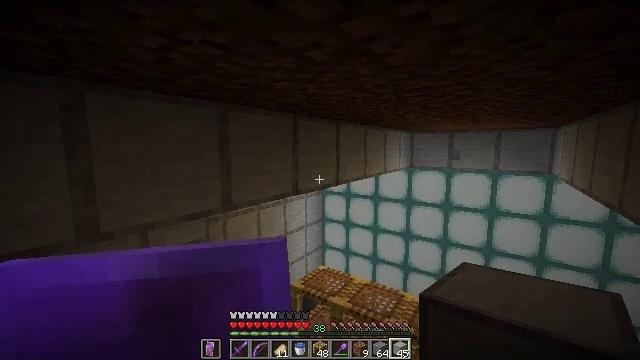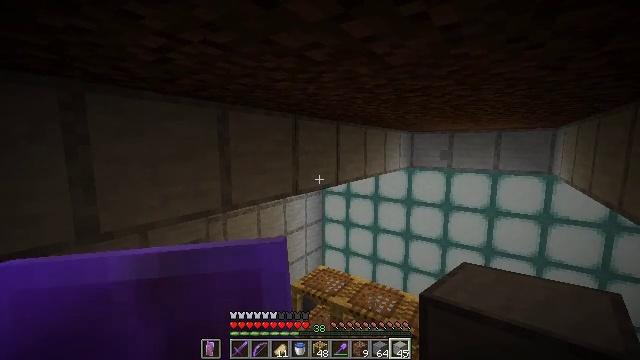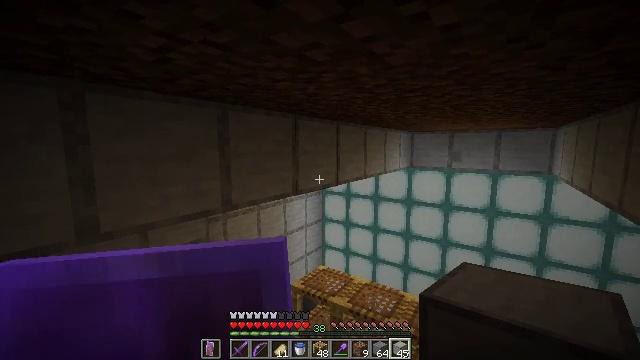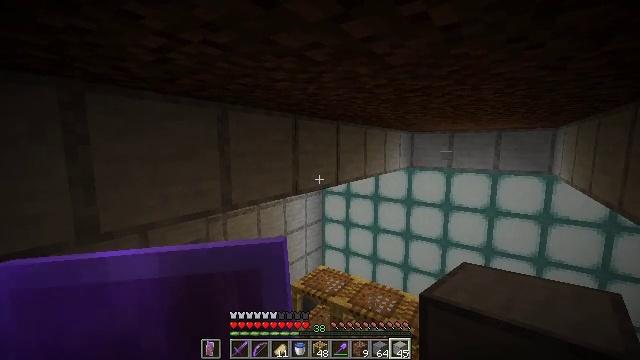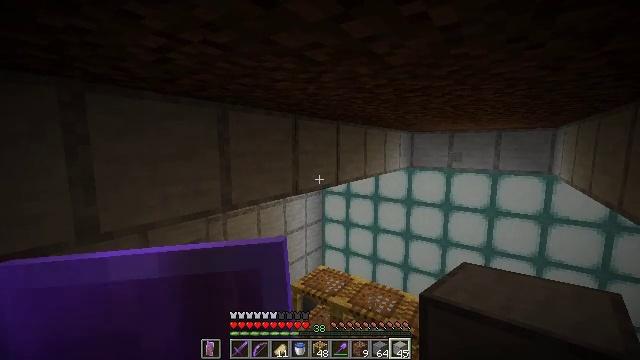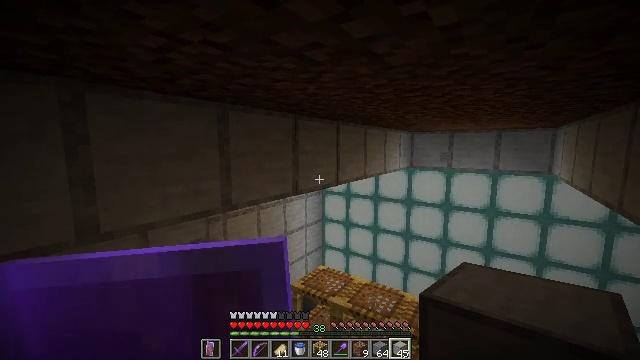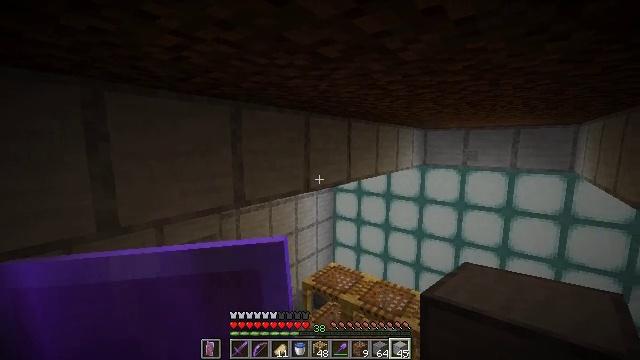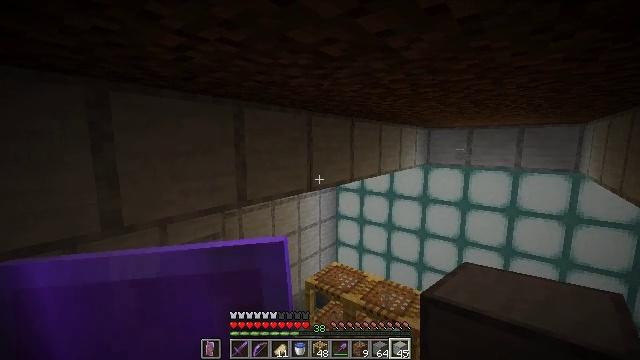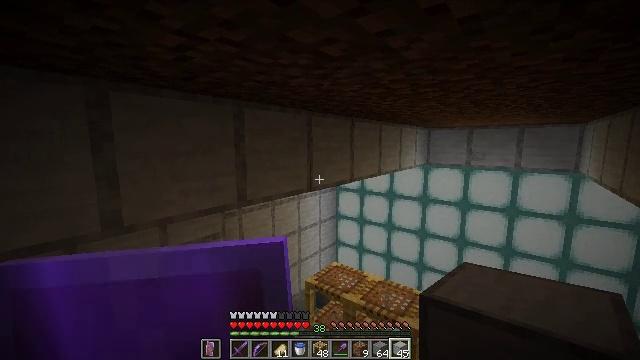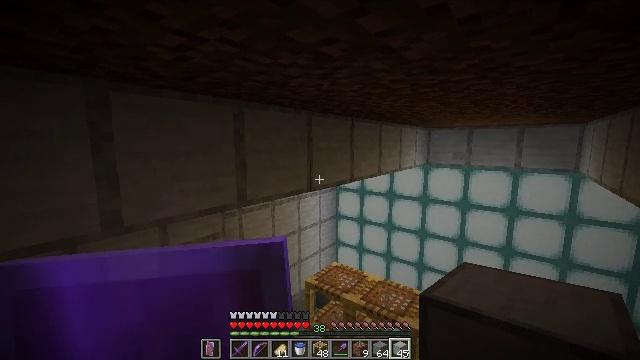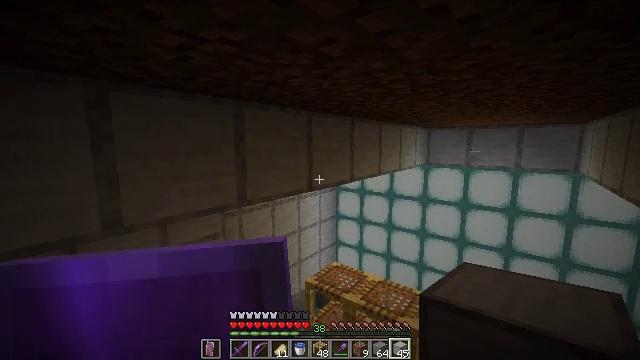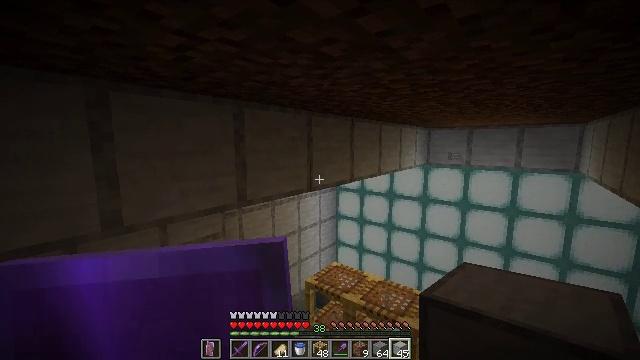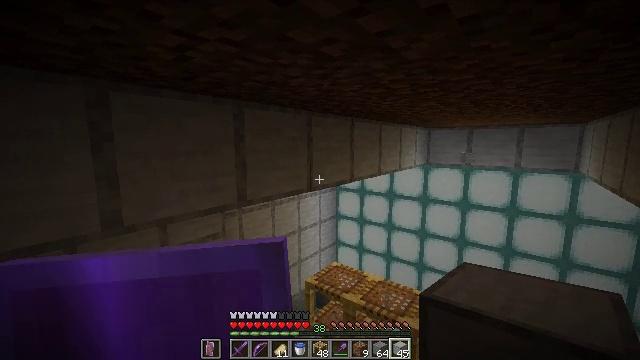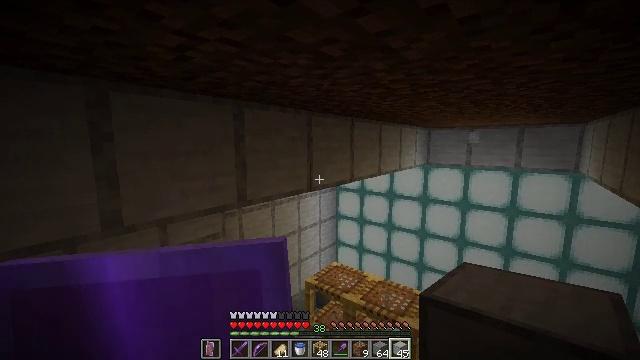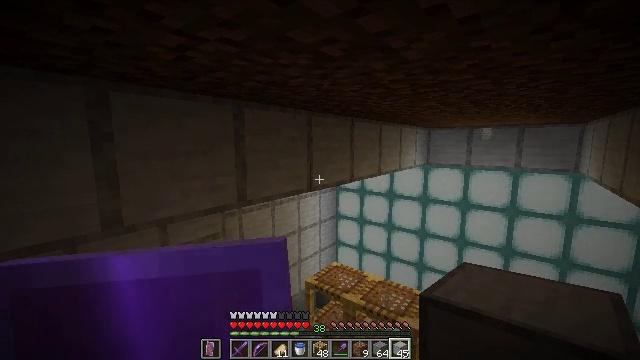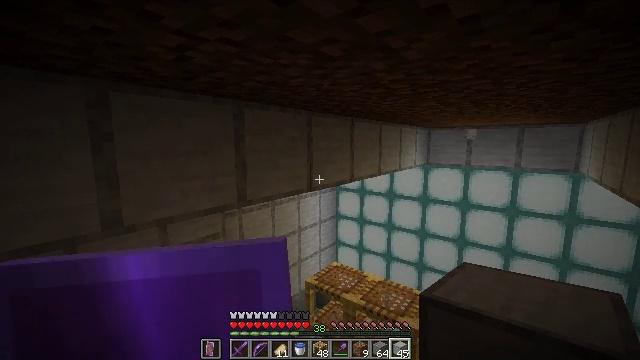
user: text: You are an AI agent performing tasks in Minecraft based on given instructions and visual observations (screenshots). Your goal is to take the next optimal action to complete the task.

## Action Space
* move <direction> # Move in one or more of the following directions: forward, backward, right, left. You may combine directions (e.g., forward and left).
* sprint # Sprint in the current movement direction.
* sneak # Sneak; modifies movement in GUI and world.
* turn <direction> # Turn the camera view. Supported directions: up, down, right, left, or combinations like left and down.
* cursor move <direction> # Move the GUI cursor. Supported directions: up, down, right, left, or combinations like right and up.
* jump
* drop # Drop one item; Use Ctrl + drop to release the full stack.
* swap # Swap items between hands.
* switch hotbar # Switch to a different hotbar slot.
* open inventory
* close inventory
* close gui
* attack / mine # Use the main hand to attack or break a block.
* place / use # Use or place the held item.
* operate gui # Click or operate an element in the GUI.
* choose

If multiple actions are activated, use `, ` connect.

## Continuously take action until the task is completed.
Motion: motion action
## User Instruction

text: Craft some smooth stone slab in the crafting menu.
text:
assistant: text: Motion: no_op
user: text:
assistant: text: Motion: no_op
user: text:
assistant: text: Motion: no_op
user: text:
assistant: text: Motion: no_op
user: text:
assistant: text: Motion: no_op
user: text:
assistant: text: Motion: turn left
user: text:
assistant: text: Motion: no_op
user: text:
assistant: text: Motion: no_op
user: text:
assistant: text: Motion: no_op
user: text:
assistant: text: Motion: no_op
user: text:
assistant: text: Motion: no_op
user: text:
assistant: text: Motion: no_op
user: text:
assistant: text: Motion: no_op
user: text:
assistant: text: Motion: no_op
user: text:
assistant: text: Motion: no_op
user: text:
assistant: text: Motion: no_op
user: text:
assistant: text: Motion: no_op
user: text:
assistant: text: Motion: no_op
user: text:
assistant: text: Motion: no_op
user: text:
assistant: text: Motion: no_op
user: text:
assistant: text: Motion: no_op
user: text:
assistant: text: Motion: no_op
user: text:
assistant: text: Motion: no_op
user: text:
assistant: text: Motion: no_op
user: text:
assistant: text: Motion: no_op
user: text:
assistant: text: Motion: no_op
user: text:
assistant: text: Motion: no_op
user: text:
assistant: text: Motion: no_op
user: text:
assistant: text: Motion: no_op
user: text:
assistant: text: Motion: no_op